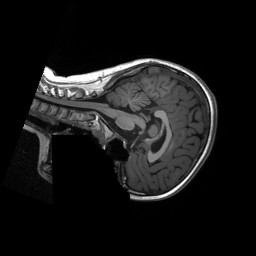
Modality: T1w
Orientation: sagittal
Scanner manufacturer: siemens
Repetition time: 2.3 s
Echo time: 0.00229 s